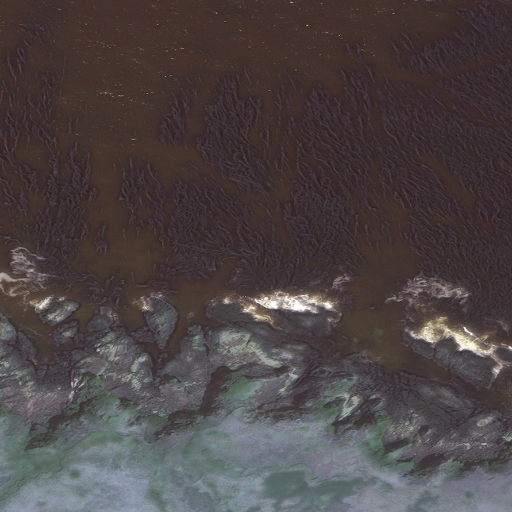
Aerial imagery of mountain in Alaska named Nude Hill containing only unknown